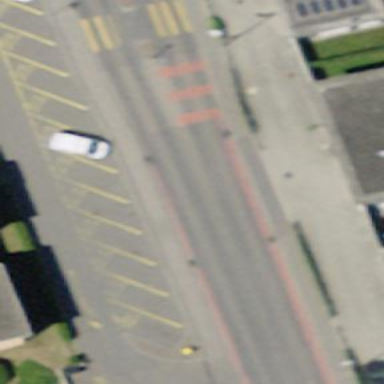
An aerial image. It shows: Parking area with surface.